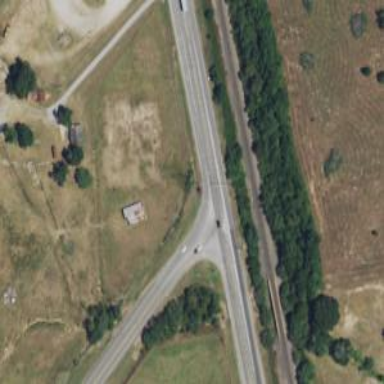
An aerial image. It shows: Primary link highway.